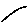
Label: line